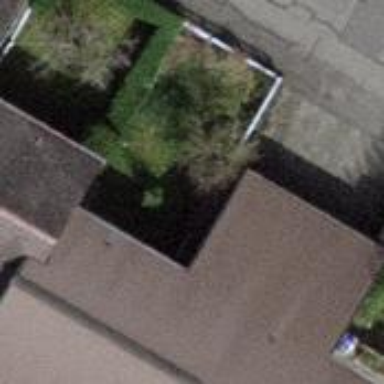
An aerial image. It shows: View of roof of building.